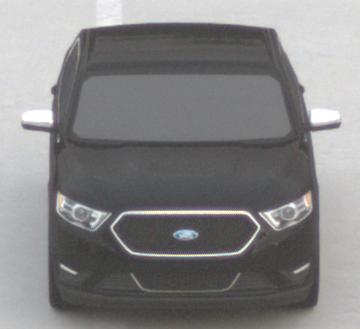
Make: Ford
Model: Taurus
Detailed model: SHO
Model produced from: 2012
Model produced until: 2019
Doors: 4
Color: black
Road condition: dry road
Daytime: sunrise or sunset
Contrast: low contrast